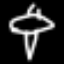
Label: airplane